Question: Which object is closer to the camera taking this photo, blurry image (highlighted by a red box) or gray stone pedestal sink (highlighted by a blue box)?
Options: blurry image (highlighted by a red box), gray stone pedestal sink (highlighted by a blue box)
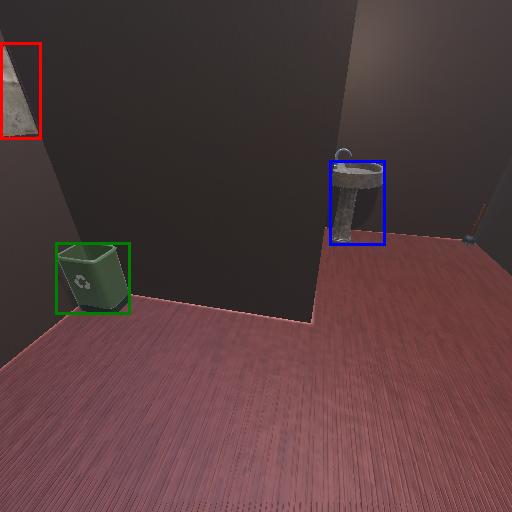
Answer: blurry image (highlighted by a red box)